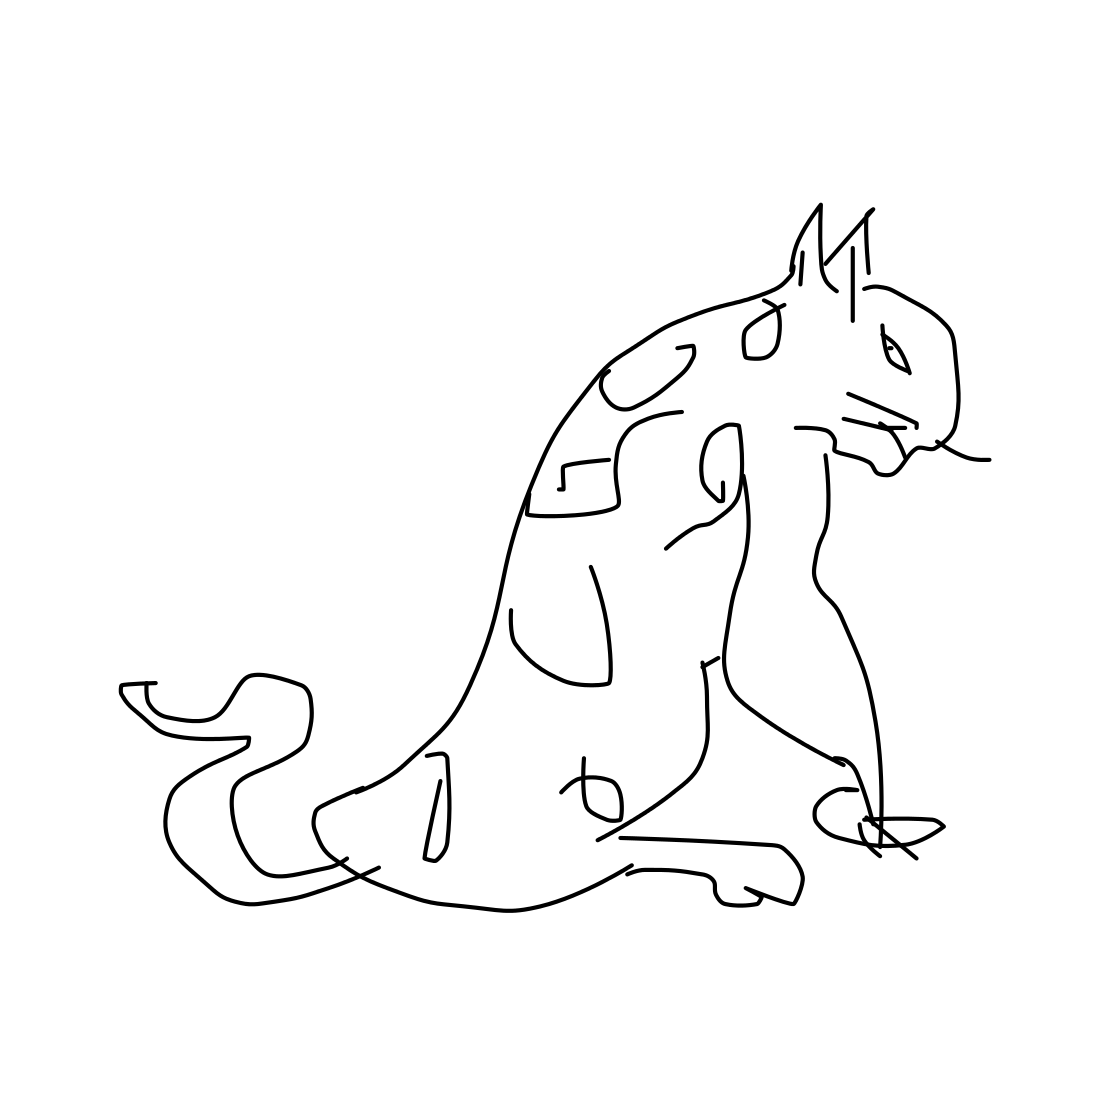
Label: tiger